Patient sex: M
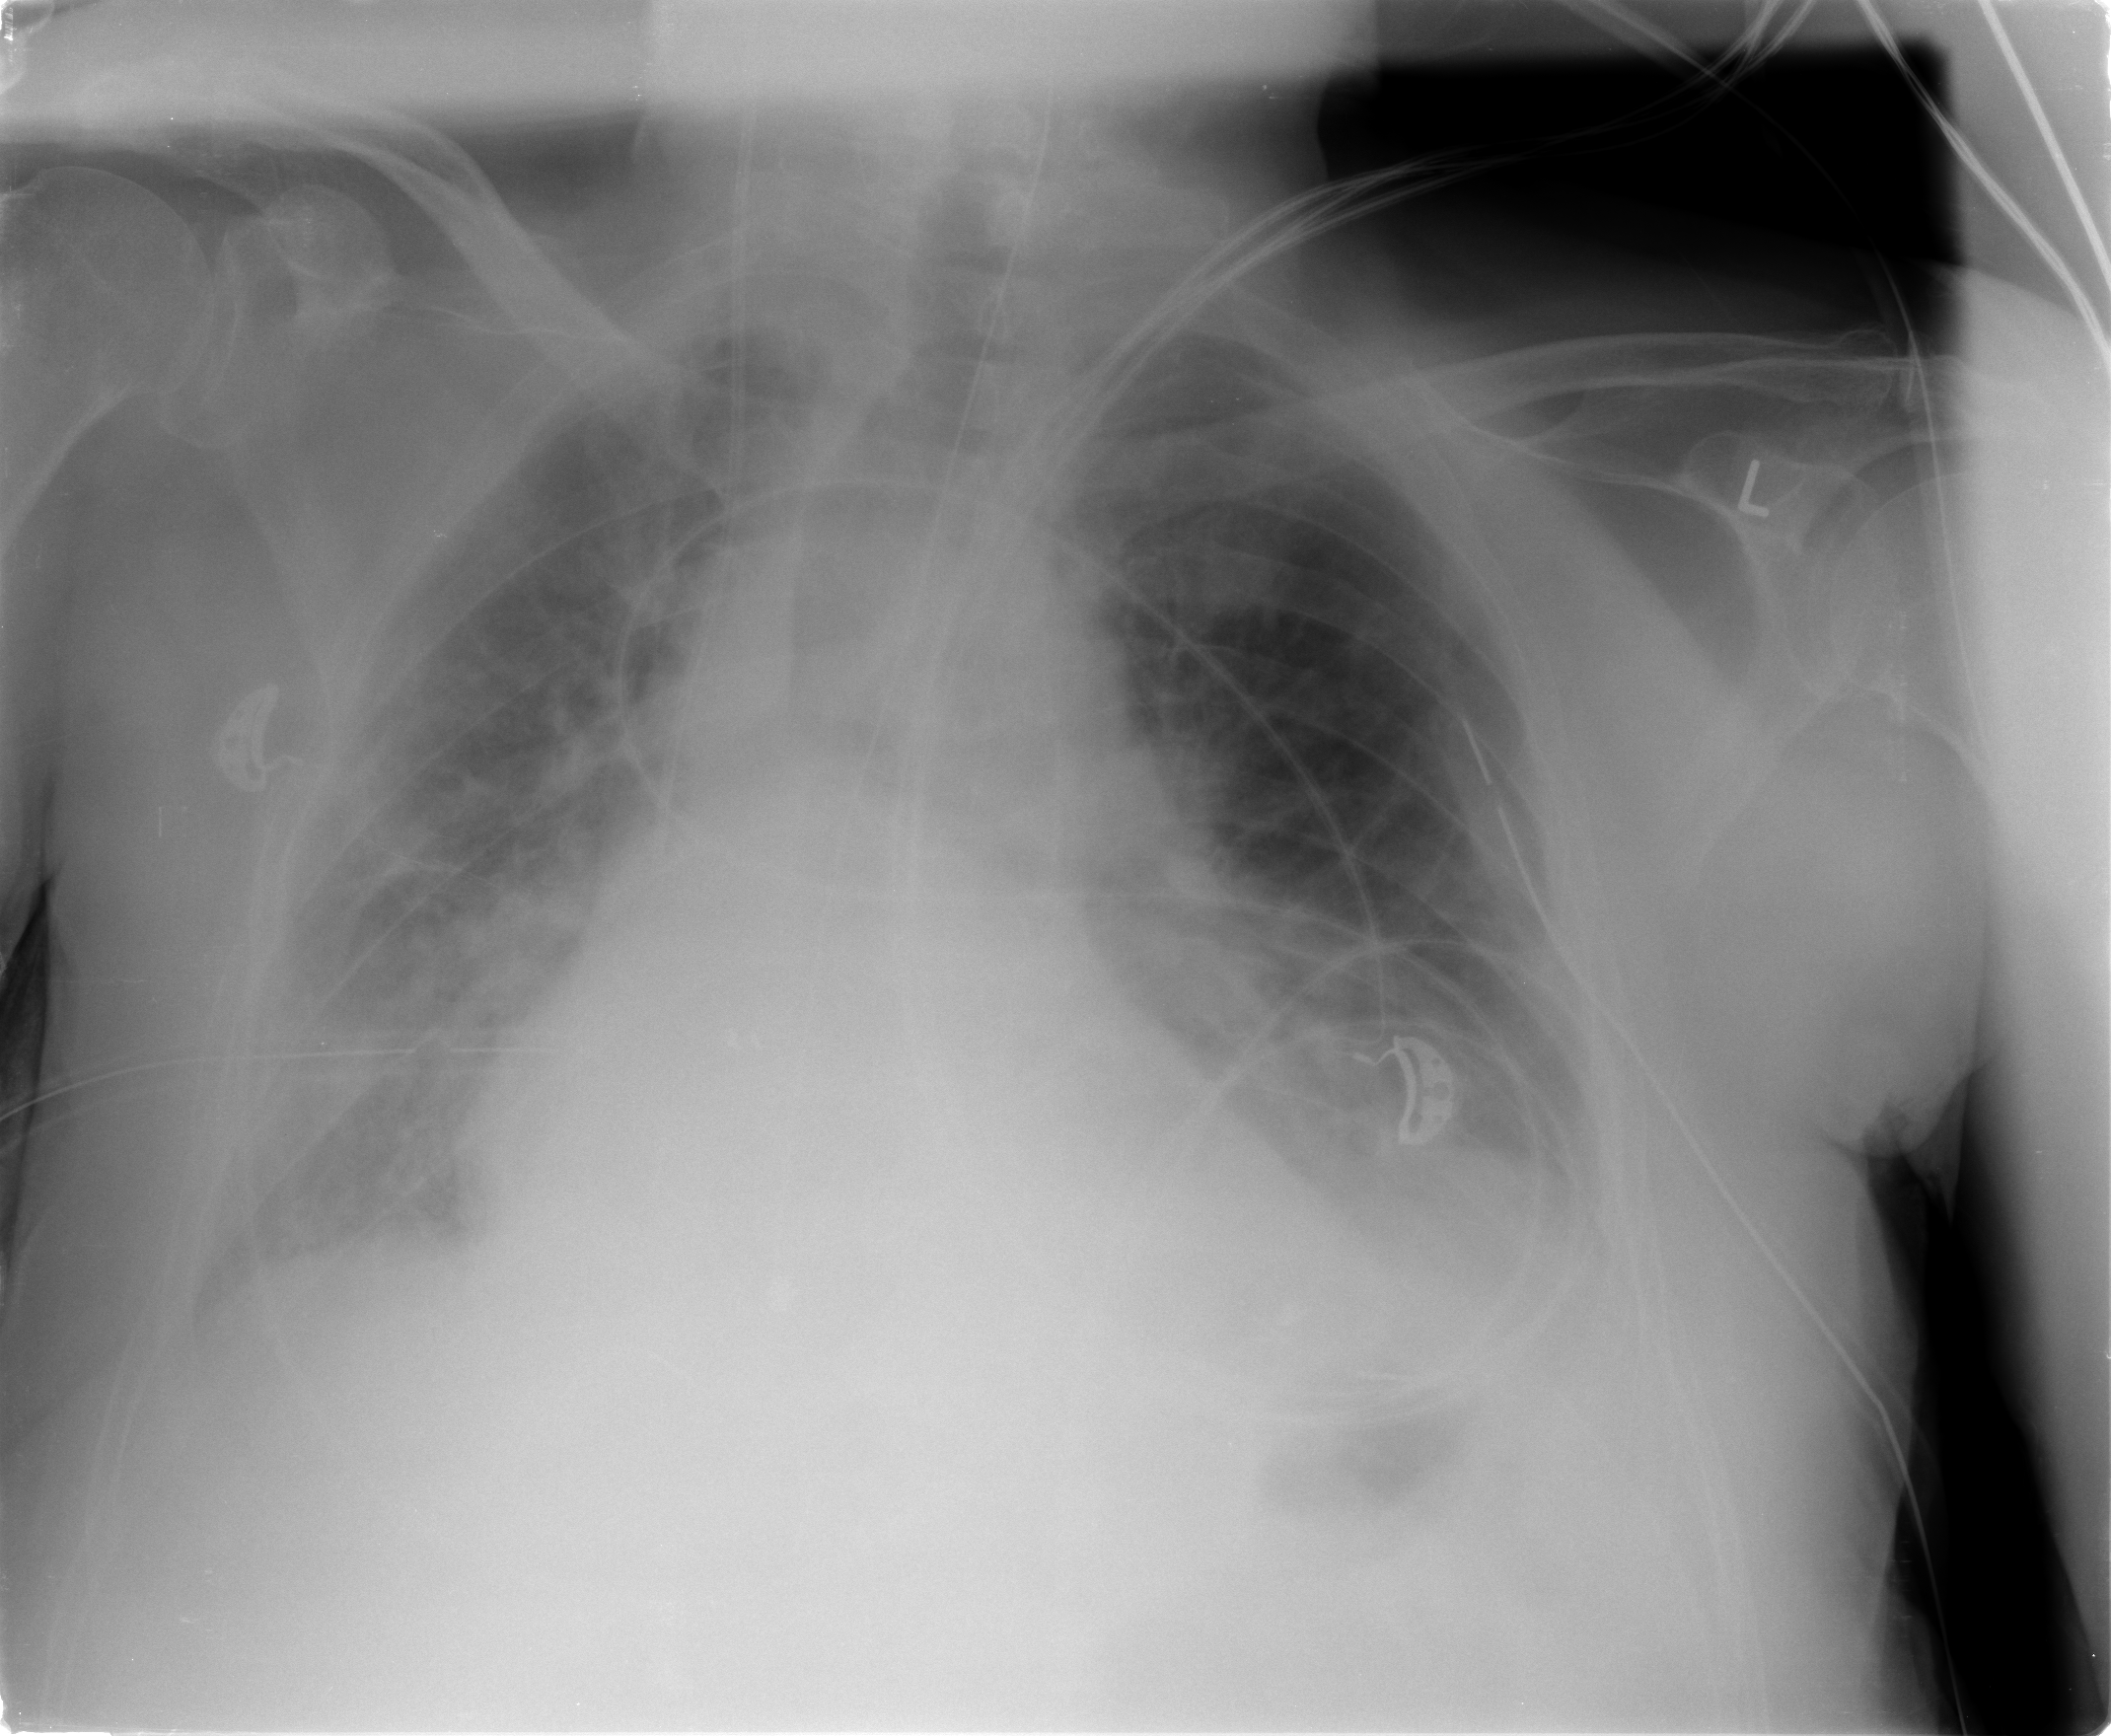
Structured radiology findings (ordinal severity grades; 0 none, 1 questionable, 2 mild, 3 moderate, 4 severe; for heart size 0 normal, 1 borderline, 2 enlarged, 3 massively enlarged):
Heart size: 1
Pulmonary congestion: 2
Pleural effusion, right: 2
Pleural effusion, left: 2
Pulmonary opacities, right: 2
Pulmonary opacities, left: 0
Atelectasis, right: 2
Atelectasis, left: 2